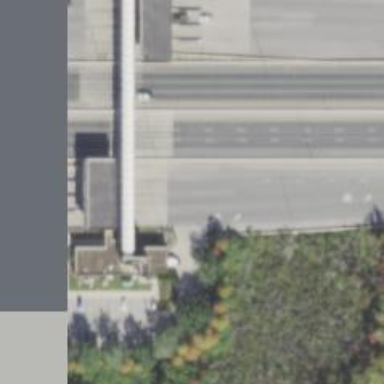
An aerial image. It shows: Toll gantry on the road.